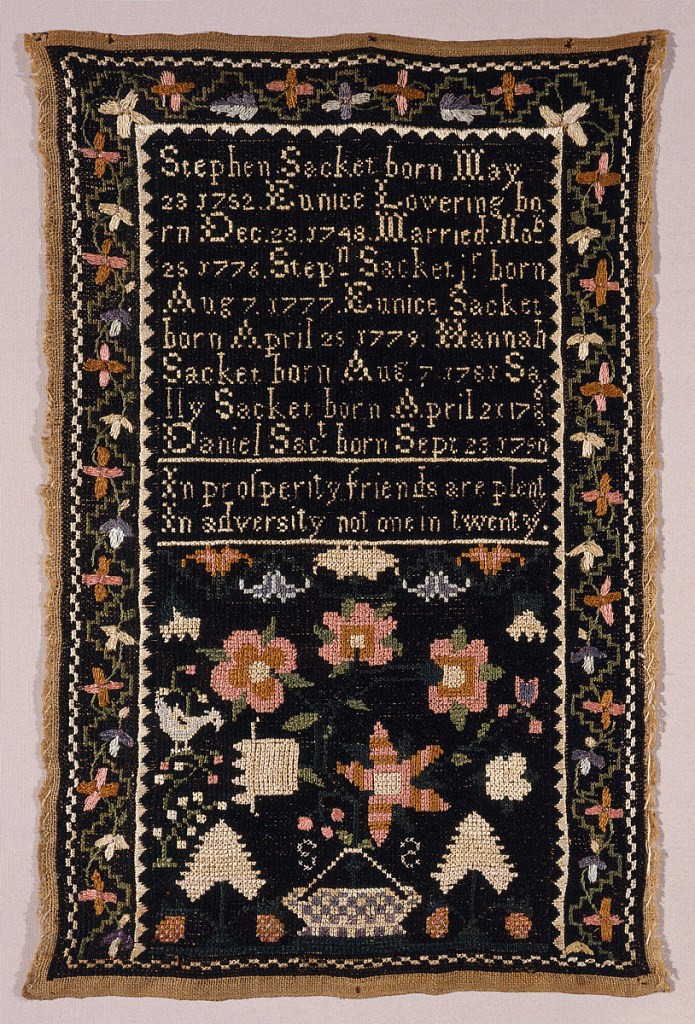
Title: Sampler
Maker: Sally Sacket, American, American, b.1786
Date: ca. 1796
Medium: silk embroidery on linen foundation Technique: embroidered in cross, satin and stem stitches on plain weave foundation Label: silk embroidered in cross, satin and stem stitches on linen plain weave foundation
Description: In the upper half, a record of the births of members of the Sacket family: Stephen Sacket born May 23 1752. Eunice Lovering born Dec. 23 1748. Married Nov. 25 1776. Steph'n Sacket Jr. born Aug 7 1777. Eunice Sacket born April 25 1779. Hannah Sacket born Aug 7 1781. Sally Sacket born April 21 1786. Daniel Sact. born Sept 23 1790.

Followed by a verse:
In prosperity friends are plenty
In adversity not one in twenty

With scattered floral motifs and the initials SS in the lower half, and a floral border on three sides.  The black background is embroidered on natural colored cloth.